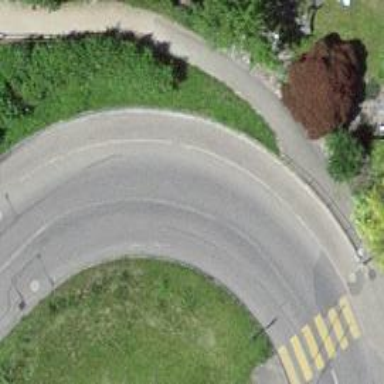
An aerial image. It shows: Asphalt sidewalk.